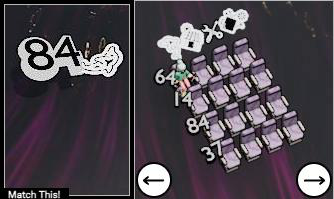
Task: seats
Answer: no